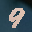
Label: 9